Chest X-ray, AP view. Patient: 67 years old, sex M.
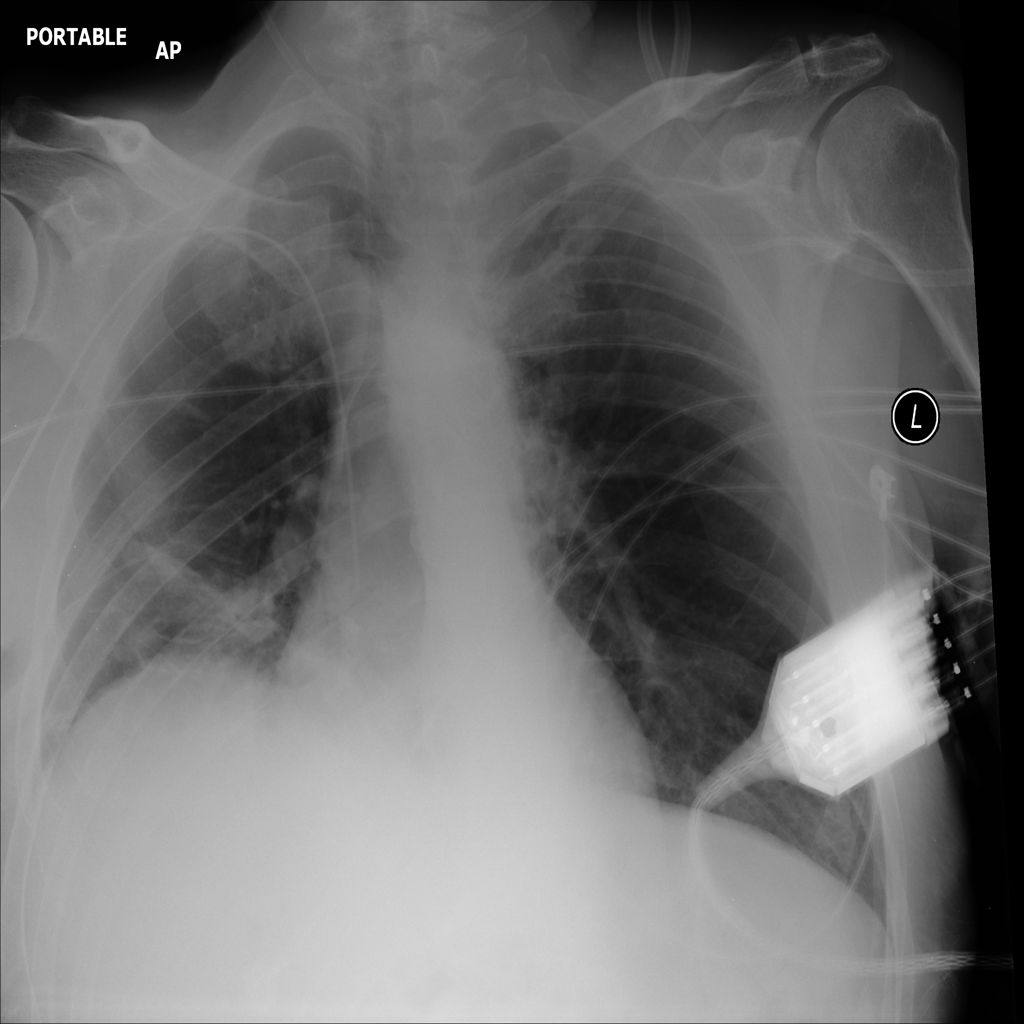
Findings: Atelectasis, Infiltration